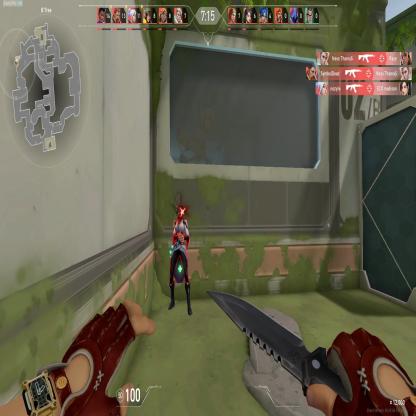
Label: enemy